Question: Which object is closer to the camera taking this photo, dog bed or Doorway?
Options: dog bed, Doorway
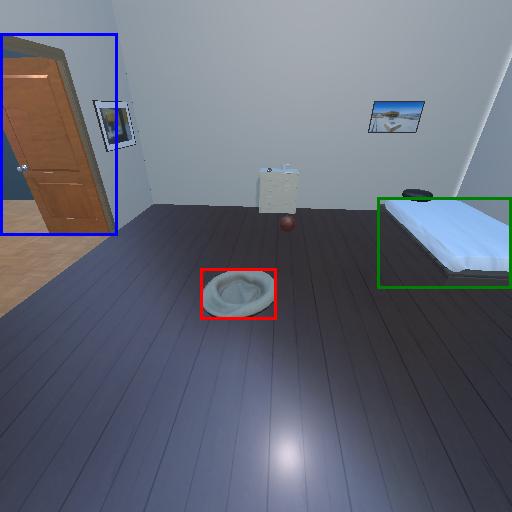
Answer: dog bed